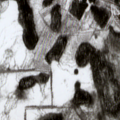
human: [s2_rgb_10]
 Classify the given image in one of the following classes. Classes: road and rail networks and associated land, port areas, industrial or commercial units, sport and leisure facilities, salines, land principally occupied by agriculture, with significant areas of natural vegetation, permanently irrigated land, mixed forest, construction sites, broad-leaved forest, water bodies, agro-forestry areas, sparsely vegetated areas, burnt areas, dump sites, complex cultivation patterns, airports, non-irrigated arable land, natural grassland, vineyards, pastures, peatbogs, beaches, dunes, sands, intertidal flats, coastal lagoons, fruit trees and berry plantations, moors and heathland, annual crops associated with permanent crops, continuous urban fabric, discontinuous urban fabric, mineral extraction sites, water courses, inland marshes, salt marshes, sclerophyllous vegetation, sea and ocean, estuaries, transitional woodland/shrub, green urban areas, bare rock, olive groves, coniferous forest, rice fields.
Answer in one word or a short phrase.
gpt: coniferous forest, mixed forest, transitional woodland/shrub, peatbogs